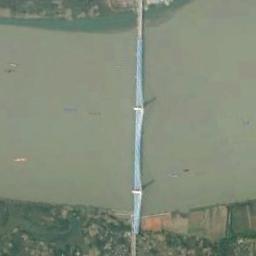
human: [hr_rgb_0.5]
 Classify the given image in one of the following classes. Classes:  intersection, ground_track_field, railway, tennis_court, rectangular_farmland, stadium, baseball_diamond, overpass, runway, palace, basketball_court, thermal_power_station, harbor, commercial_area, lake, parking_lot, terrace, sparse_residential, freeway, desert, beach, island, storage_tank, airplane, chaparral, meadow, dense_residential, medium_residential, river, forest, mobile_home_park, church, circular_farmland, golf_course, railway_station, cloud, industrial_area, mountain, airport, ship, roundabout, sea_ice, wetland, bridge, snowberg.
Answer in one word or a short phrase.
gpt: bridge